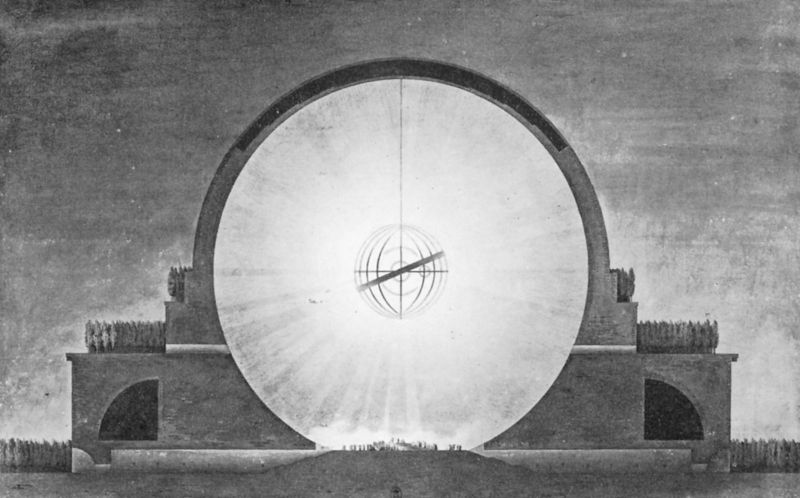
Titel: Entwurf für ein Kenotaph (Grabmal) für Newton
Künstler: Etienne-Louis Boullée
Institution: Paris, Bibliothèque Nationale
Schlagwörter: himmel, wasser, bäume, frankreich, hell, lampe, licht, nacht, gebäude, sonne, insel, kreis, rund, bewölkt, tag, kuppel, surrealismus, leuchtturm, scheibe, druck, schwarz weiß, mausoleum, weltall, revolutionsarchitektur, utopie, boulee, astrologie, kenotaph, utopia, apocalyps, apocalipse